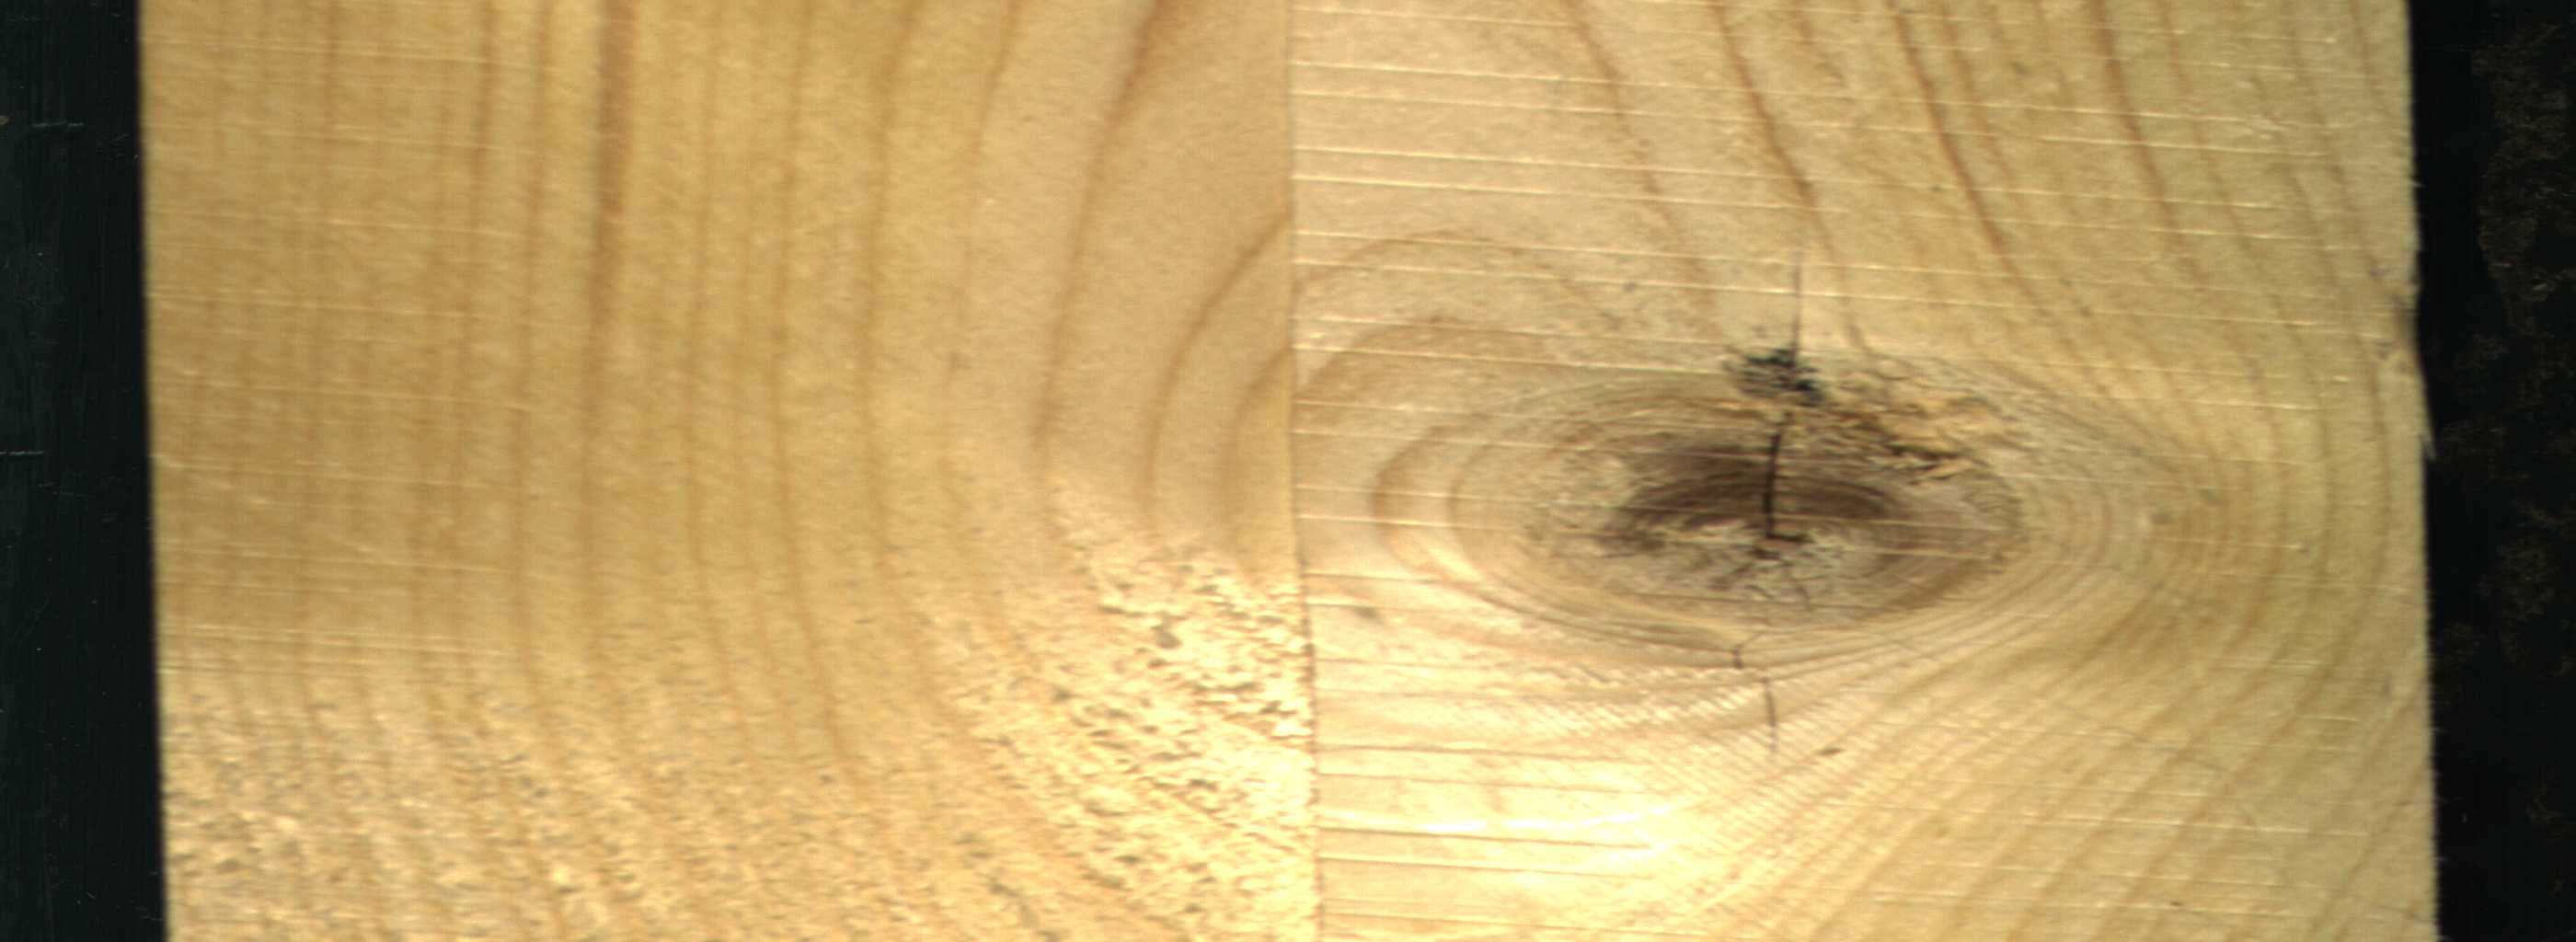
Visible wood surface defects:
Crack
Crack
knot_with_crack